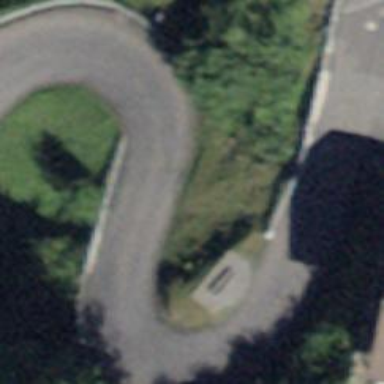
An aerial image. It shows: Bench for seating.